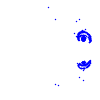
Particle: electron